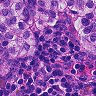
Metastatic tissue present: yes